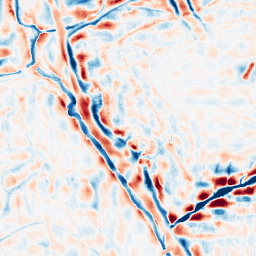
Category: wavelet
Decomposition family: wavelet_dwt
Decomposition parameters: wavelet: db4
level: 4
Upsampling method: fft_zeropad
Upsampling parameters: scale: 4
Upsampling scale: 4